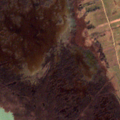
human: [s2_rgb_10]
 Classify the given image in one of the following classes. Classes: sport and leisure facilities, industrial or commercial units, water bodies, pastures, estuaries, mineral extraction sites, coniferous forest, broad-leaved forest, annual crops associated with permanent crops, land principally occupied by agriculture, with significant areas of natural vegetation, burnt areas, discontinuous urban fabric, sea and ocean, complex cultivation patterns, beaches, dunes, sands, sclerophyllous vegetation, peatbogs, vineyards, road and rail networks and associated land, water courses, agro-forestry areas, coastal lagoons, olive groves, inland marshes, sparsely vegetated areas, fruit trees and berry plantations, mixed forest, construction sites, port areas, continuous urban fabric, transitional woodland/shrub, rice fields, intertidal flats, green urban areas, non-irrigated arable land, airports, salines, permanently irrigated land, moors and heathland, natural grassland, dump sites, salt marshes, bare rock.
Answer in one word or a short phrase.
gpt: complex cultivation patterns, natural grassland, inland marshes, water bodies